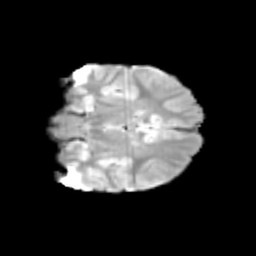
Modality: T2w
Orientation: coronal
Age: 10
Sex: female
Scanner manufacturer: siemens
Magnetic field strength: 3 T
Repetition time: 3.8 s
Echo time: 0.07 s